Interaction volume radius: 5 \u00c5
Interaction volume height: 25 \u00c5
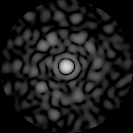
Disorder parameter: 0.835